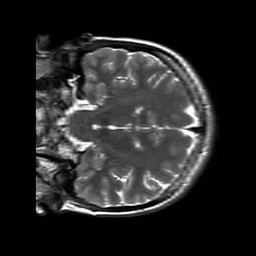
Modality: T2w
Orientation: coronal
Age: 21
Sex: female
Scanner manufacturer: siemens
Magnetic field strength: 3 T
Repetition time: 8.53 s
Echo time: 0.091 s